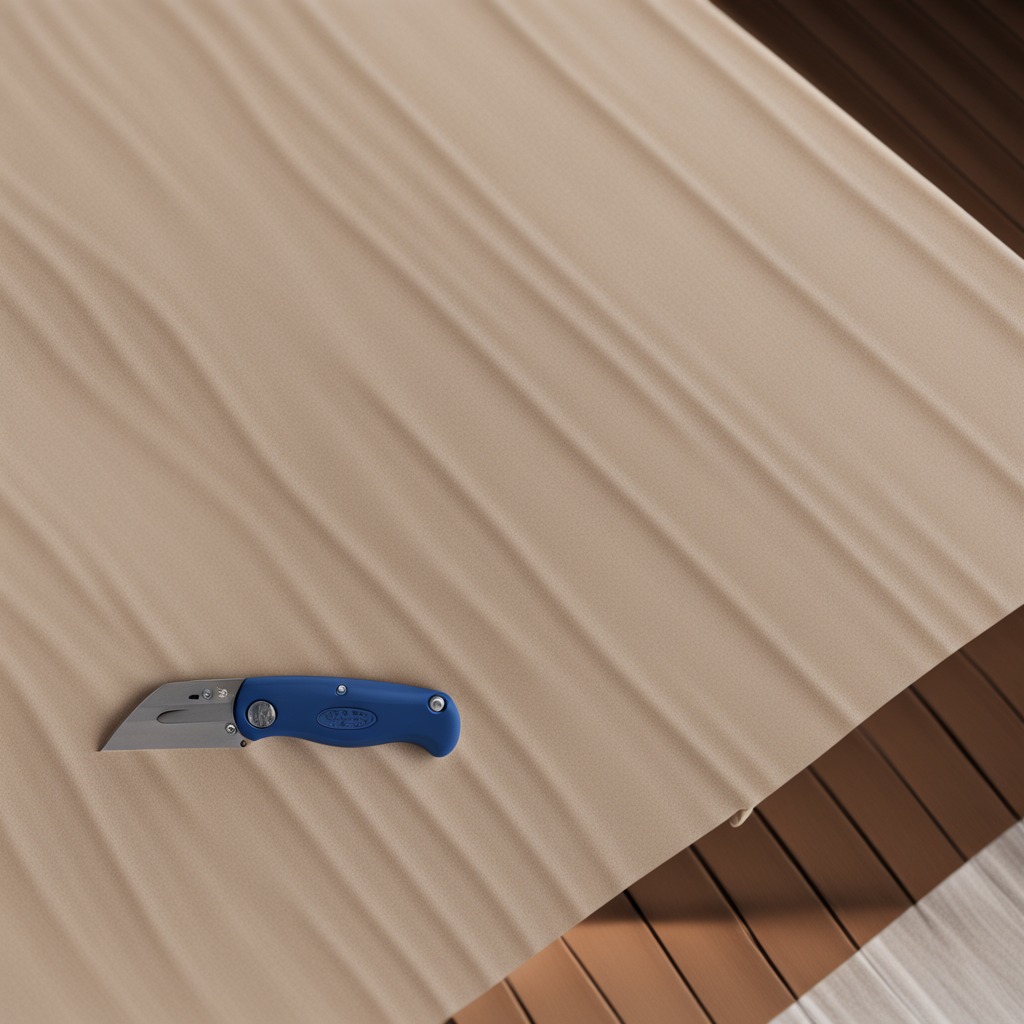
A utility knife is lying on a wooden table in an outdoor workshop during daytime bright natural light soft shadows worn but beneath the cloth.